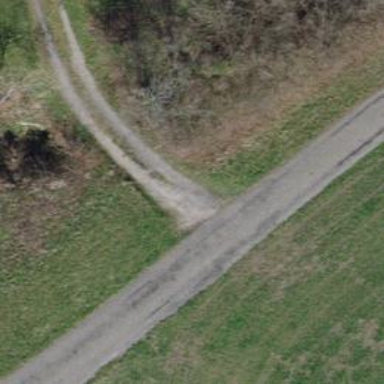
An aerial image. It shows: Well-maintained track road of grade 1.